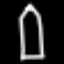
Label: pencil